Question: I know this is probably easy to do but I'm not managing to do it.
I want to move the 'develop' branch up in the tree to be in line with 'master'.
When I try to ff merge 'develop' into 'master', I get the notification that is already up to date.
See the image below for details.

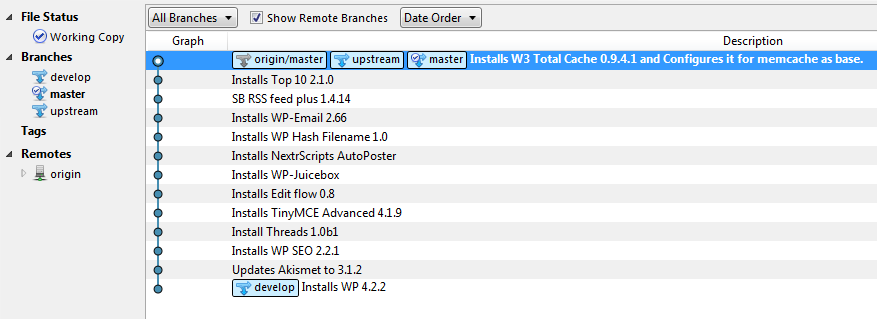
Answer: You can do a fast forward merge with the following 2 steps:
'''
git checkout develop
git merge master
'''